Contrast-enhanced CT slice 43 of 71
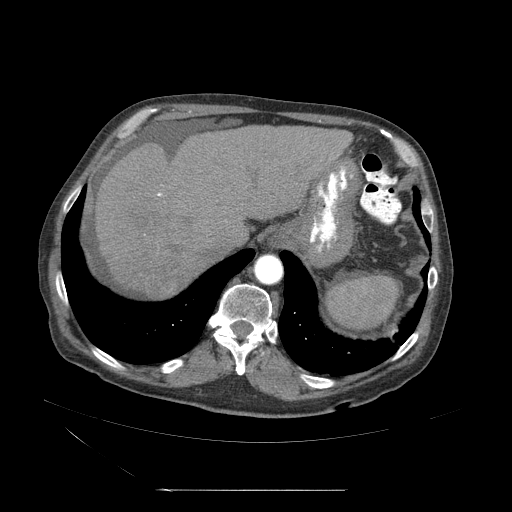
Segmented voxel counts for this case:
Liver: 786896 voxels
Tumor mass: 12690 voxels
Portal vein: 39546 voxels
Abdominal aorta: 42252 voxels